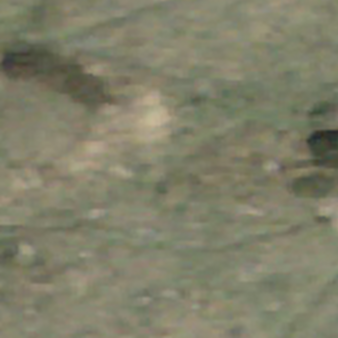
Label: other